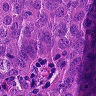
Metastatic tissue present: yes